Interaction volume radius: 10 \u00c5
Interaction volume height: 25 \u00c5
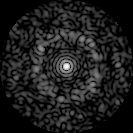
Disorder parameter: 0.7827